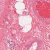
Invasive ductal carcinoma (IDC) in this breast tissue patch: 0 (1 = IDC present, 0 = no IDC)